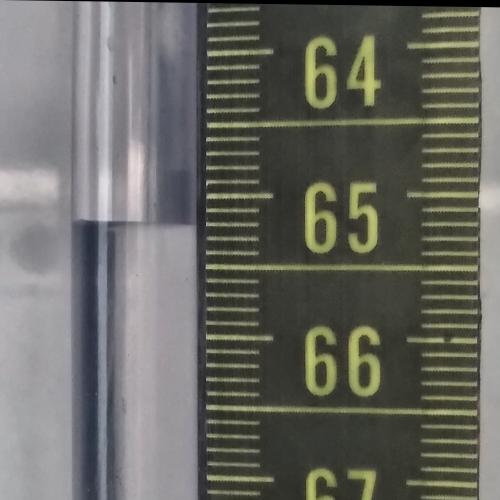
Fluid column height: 65.2 cm